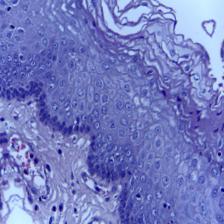
Diagnosis: Normal